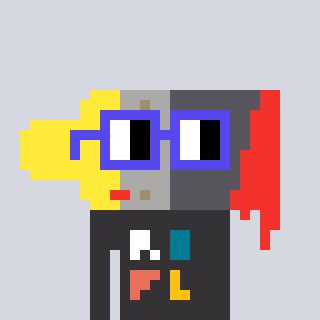
a pixel art character with square blue glasses, a paintbrush-shaped head and a grayscale-colored body on a cool background